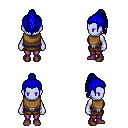
a pixel art fantasy rpg character, female body template, dark elf, purple skin, leather chest armor, magenta pants, blue long topknot hairstyle, maroon shoes, four views (front, back, left, right), 2x2 character sprite sheet, small pixel art, hard edges, no anti-aliasing